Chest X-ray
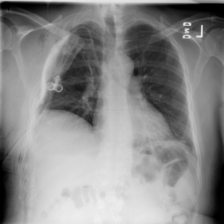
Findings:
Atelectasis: positive
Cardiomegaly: negative
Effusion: negative
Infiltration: positive
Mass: negative
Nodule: negative
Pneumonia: negative
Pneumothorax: negative
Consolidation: negative
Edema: negative
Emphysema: positive
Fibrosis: negative
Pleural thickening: negative
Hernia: negative